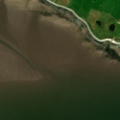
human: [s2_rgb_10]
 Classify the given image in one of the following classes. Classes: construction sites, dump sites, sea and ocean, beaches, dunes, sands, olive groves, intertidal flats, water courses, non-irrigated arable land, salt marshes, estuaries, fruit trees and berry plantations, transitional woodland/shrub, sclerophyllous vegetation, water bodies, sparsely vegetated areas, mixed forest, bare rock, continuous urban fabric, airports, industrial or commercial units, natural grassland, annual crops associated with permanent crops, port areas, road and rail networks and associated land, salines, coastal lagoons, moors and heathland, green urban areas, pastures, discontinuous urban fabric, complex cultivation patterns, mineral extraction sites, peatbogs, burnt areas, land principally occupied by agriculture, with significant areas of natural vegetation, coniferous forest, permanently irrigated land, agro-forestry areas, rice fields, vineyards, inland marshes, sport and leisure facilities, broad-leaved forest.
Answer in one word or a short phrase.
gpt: discontinuous urban fabric, mineral extraction sites, intertidal flats, sea and ocean